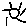
Label: sun